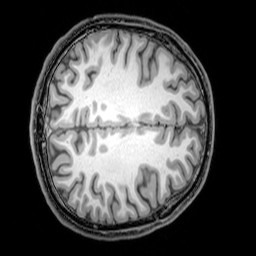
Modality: T1w
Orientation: axial
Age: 20
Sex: male
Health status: healthy
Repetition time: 0.081 s
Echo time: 0.037 s